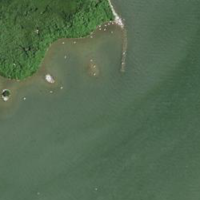
EUNIS habitat code: 14
Species observed at this site:
Anser serrirostris
Mareca penelope
Mergus merganser